Question: I am attempting a single input of jquery Cycle to control 4 different cycles across the website. They have all got different ID tags, however, the pager control div appears 4 times. Here is my jquery:
'''
$('#homeslide, #hairslide, #panamaslide, #chawtonsslide')
.cycle({
fx: 'fade',
speed: '1000',
timeout: '8000',
next: '#next',
prev: '#prev',
cleartypeNoBg: 'true',
pager: '#controls'
});
'''
HTML:
'''
<div id="banner-container">
<div id="prev"></div>
<div id="next"></div>
<div id="controls"></div>
<div id="homeslide">
<img src="template/banner1.jpg" alt="Banner Image 1" />
<img src="template/banner2.jpg" alt="Banner Image 2" />
<img src="template/banner3.jpg" alt="Banner Image 3" />
<img src="template/banner4.jpg" alt="Banner Image 4" />
<img src="template/banner5.jpg" alt="Banner Image 5" />
<img src="template/banner6.jpg" alt="Banner Image 6" />
<img src="template/banner7.jpg" alt="Banner Image 7" />
</div>
<div id="hairslide">
<img src="template/banner2.jpg" alt="Banner Image 1" />
<img src="template/banner2.jpg" alt="Banner Image 2" />
<img src="template/banner3.jpg" alt="Banner Image 3" />
<img src="template/banner4.jpg" alt="Banner Image 4" />
<img src="template/banner5.jpg" alt="Banner Image 5" />
<img src="template/banner6.jpg" alt="Banner Image 6" />
<img src="template/banner7.jpg" alt="Banner Image 7" />
</div>
<div id="panamaslide">
<img src="template/banner2.jpg" alt="Banner Image 1" />
<img src="template/banner2.jpg" alt="Banner Image 2" />
<img src="template/banner3.jpg" alt="Banner Image 3" />
<img src="template/banner4.jpg" alt="Banner Image 4" />
<img src="template/banner5.jpg" alt="Banner Image 5" />
<img src="template/banner6.jpg" alt="Banner Image 6" />
<img src="template/banner7.jpg" alt="Banner Image 7" />
</div>
<div id="chawtonsslide">
<img src="template/banner2.jpg" alt="Banner Image 1" />
<img src="template/banner2.jpg" alt="Banner Image 2" />
<img src="template/banner3.jpg" alt="Banner Image 3" />
<img src="template/banner4.jpg" alt="Banner Image 4" />
<img src="template/banner5.jpg" alt="Banner Image 5" />
<img src="template/banner6.jpg" alt="Banner Image 6" />
<img src="template/banner7.jpg" alt="Banner Image 7" />
</div>
</div>
'''

It works, apart from showing 4 pager divs. I was going to try a $.each count but as they all need IDs i dont think i can do that. Its worth noting that these different blocks of images are controlled via our CMS and only certain ones are shown per page. Example: home.htm shows #homeslide only
Thanks guys
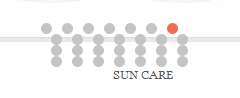
Answer: '''
$('#homeslide')
.cycle({
fx: 'scrollVert',
speed: '1000',
timeout: '8000',
pager: '#pager',
pagerAnchorBuilder: function(i) {
return '<a href="#"></a>';
},
next: '#next',
prev: '#prev',
cleartypeNoBg: 'true'
});
$('#hairslide') // can add other divs here that require to use the same pager
.cycle({
fx: 'fade',
speed: '1000',
timeout: '8000',
next: '#next',
prev: '#prev',
pager: '#pager',
pagerAnchorBuilder: function(i) {
return $('#pager a:eq('+i+')');
},
cleartypeNoBg: 'true',
});
'''